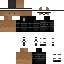
A female human skin with dark skin, wearing brown bald dressed in a black hoodie and brown pants, featuring a closed mouth.